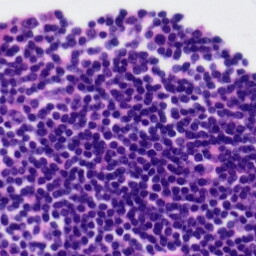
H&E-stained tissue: Tonsil